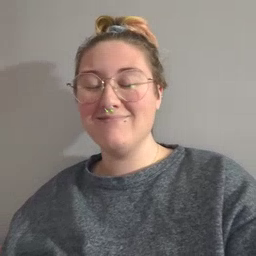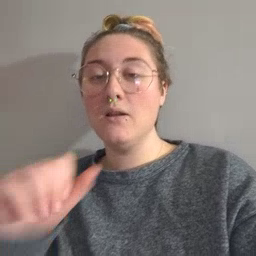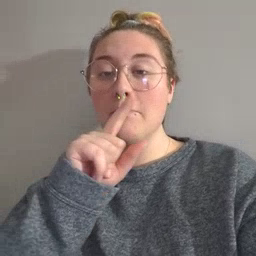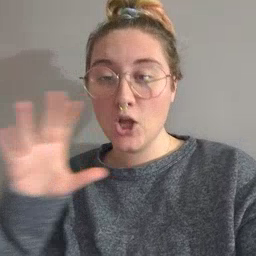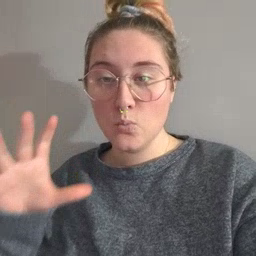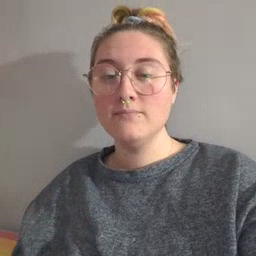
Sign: balloon